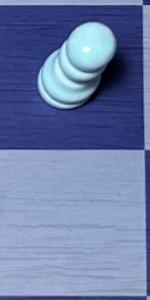
Label: Empty